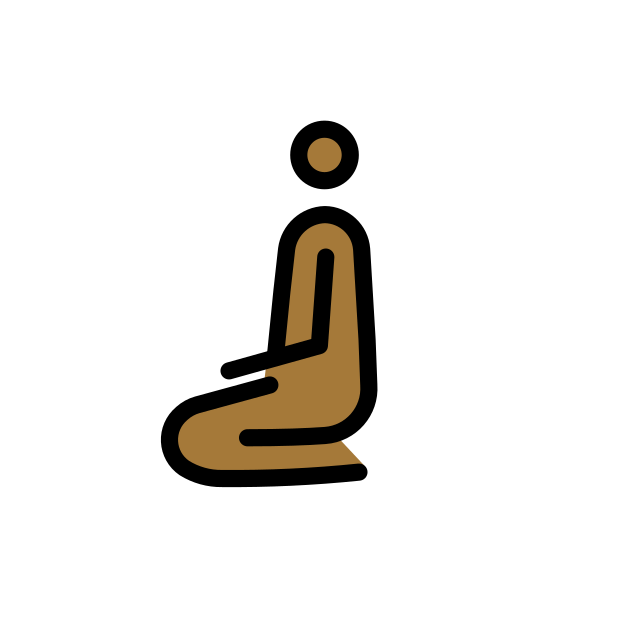
person kneeling: medium-dark skin tone